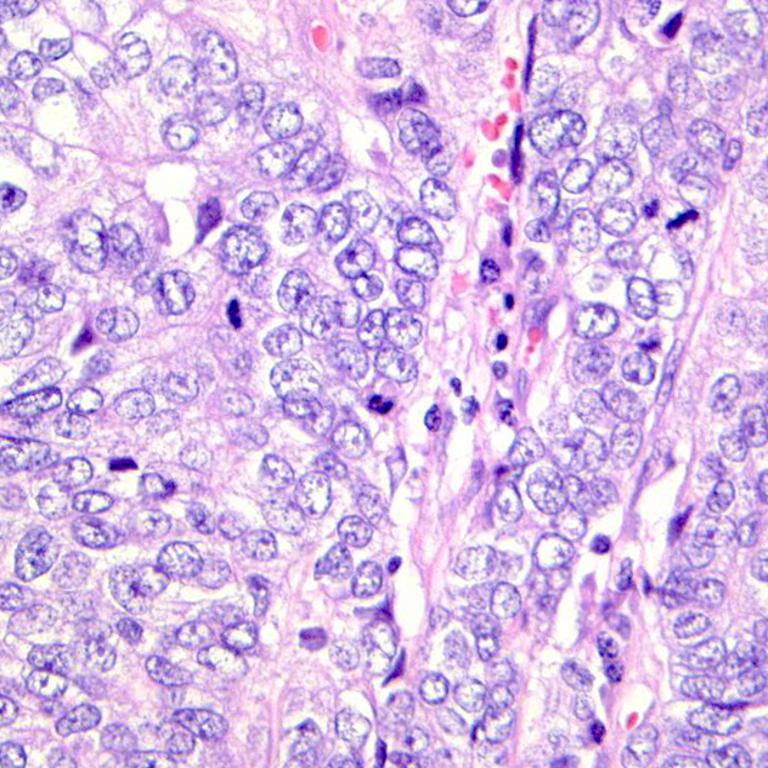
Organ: colon
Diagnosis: adenocarcinomas